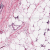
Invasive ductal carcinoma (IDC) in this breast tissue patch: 0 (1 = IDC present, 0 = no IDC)